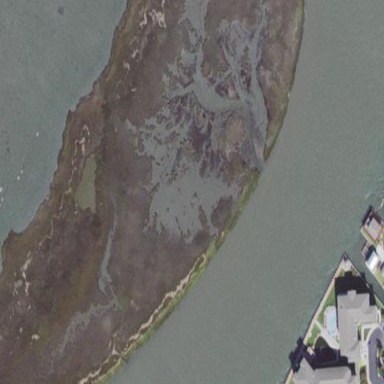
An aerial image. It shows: Tidal wetland area consisting of tidal flats.